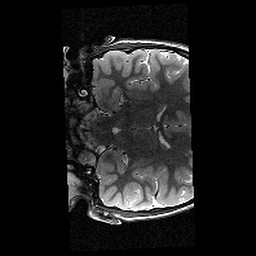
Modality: T2w
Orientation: coronal
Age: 9
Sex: female
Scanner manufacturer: siemens
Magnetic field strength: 3 T
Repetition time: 9.23 s
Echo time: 0.067 s